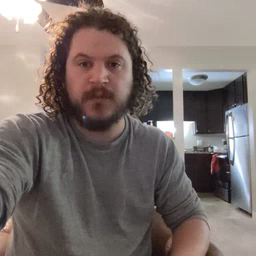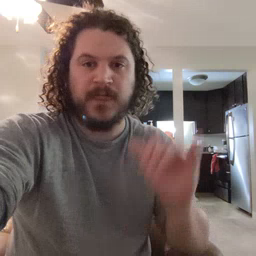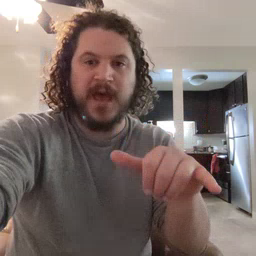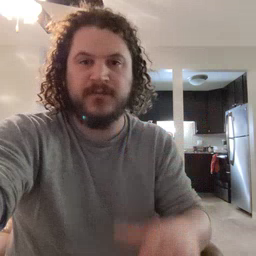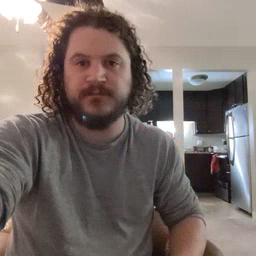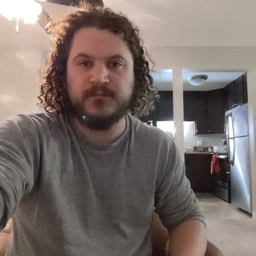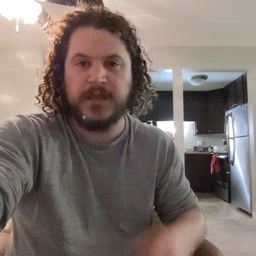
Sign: that